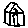
Label: house